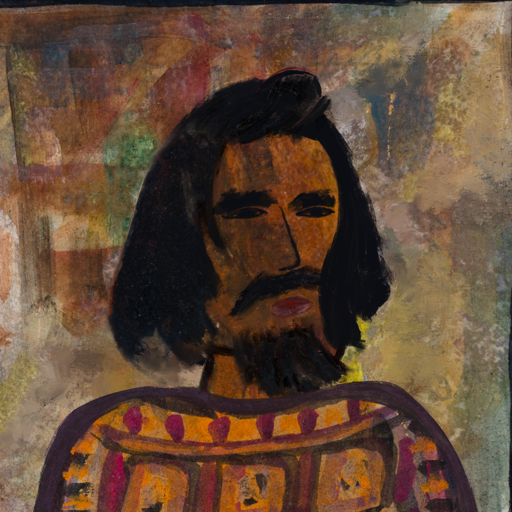
Background: Mosgoul, Head And Neck Side: Mosgoul, Face Side: Mosgoul, Bust: Doll, Hair Side: Mosgoul, Head Accessory: Blank, Second Necklace: Blank, Necklace: Blank, Baby: Blank